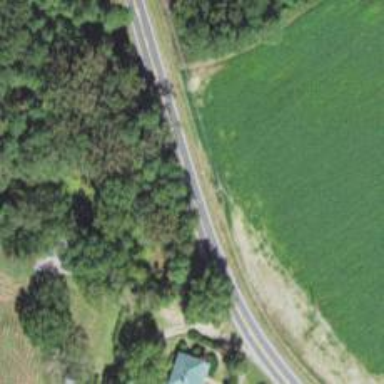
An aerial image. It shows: Secondary road.